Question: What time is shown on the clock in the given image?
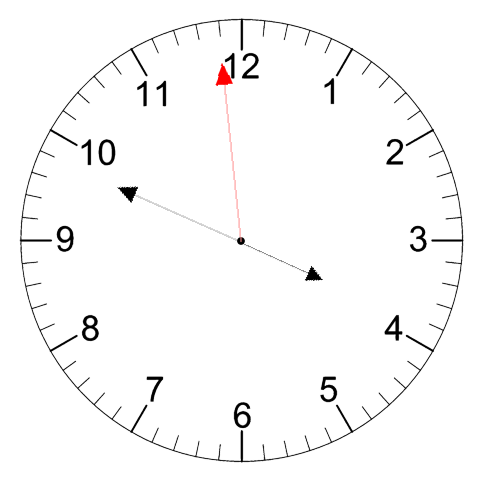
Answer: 03:48:59